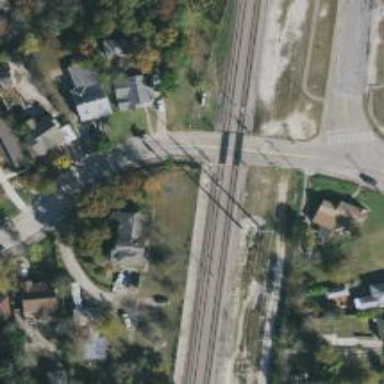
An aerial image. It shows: Level crossing along the railway.